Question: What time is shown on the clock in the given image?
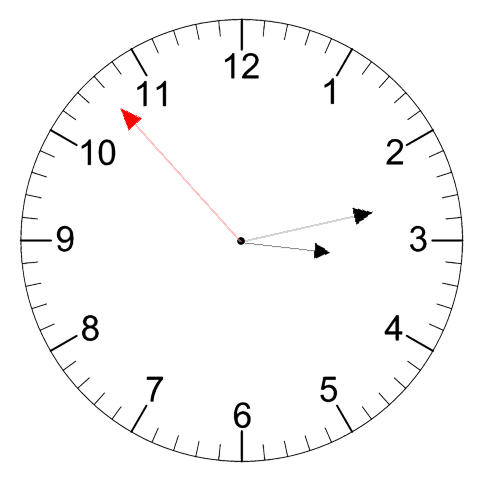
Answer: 03:12:53